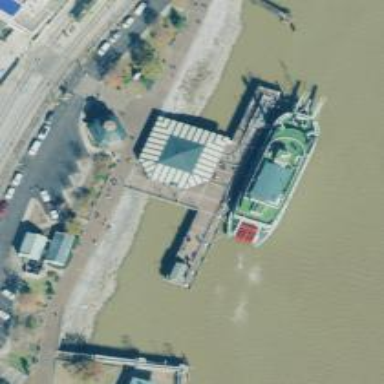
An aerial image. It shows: Boat ride attraction.